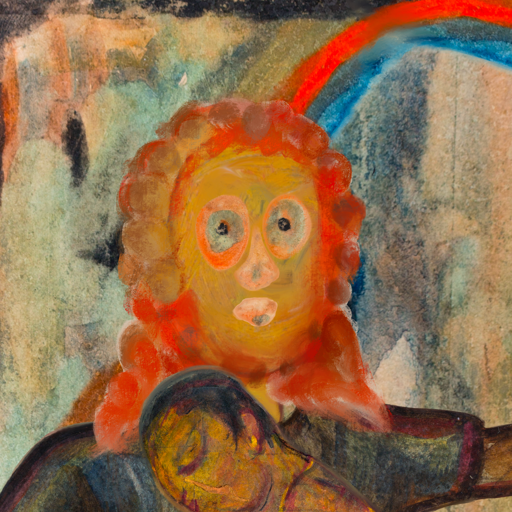
Background: Childish, Head And Neck Front: After_Raid, Face Front: Childish, Bust: Mosgoul, Hair Front: Rupkatha, Head Accessory: Blank, Second Necklace: Blank, Necklace: Blank, Baby: GypsyMother_Baby